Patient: sex M, age 42
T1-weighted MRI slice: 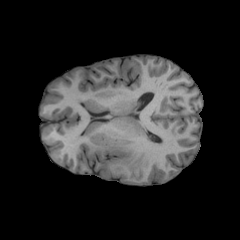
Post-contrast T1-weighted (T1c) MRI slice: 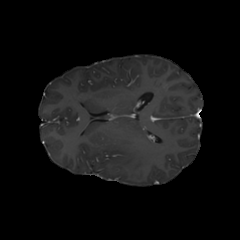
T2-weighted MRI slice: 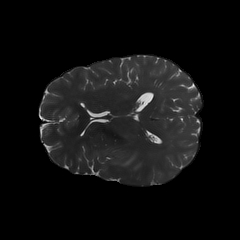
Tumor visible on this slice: yes
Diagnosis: Astrocytoma, IDH-mutant
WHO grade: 2